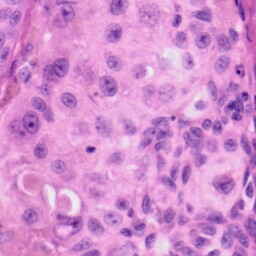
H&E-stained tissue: Skin